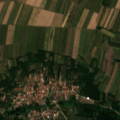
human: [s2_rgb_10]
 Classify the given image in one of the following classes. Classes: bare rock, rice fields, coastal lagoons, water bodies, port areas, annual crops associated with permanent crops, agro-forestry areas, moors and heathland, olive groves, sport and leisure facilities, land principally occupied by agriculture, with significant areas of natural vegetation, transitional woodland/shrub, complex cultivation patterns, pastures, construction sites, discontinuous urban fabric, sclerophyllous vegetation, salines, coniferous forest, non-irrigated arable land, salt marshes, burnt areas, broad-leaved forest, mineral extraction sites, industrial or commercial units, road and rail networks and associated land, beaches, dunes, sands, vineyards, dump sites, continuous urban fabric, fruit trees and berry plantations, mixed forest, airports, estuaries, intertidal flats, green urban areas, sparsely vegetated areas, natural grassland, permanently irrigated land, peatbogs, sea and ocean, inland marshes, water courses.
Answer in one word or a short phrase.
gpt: discontinuous urban fabric, non-irrigated arable land, land principally occupied by agriculture, with significant areas of natural vegetation